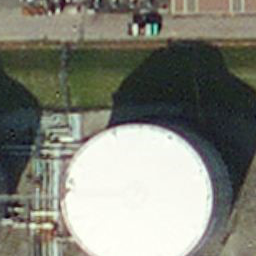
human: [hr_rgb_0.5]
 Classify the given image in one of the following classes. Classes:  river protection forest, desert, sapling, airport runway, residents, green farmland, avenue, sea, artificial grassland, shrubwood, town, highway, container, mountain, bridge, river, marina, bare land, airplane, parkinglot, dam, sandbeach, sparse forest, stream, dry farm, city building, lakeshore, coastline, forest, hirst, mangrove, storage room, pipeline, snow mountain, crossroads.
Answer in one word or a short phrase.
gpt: storage room